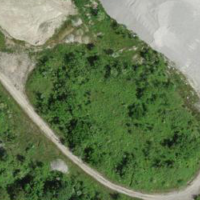
EUNIS habitat code: 56
Species observed at this site:
Sylvia atricapilla
Saxicola rubicola